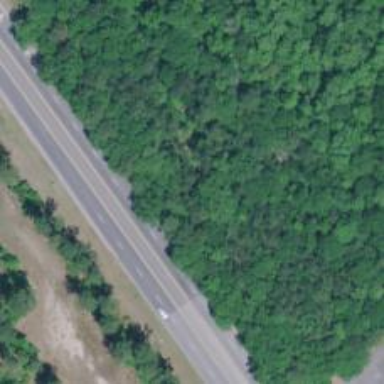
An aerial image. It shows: Primary highway.